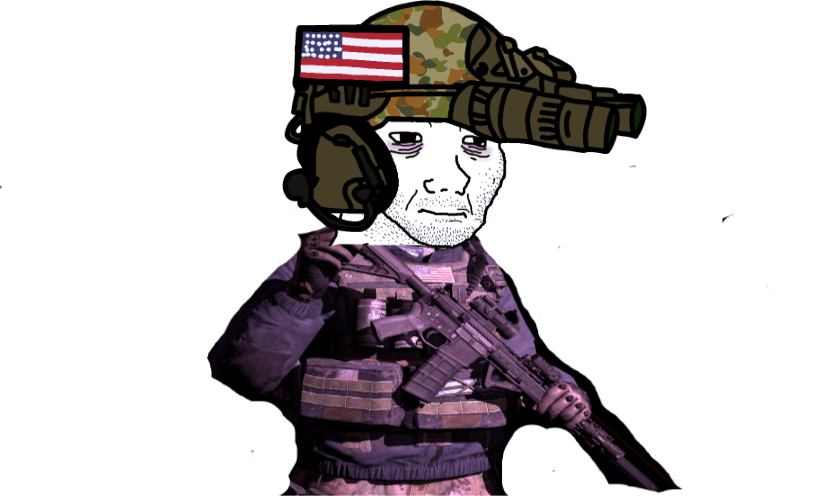
Label: 5_Doomer